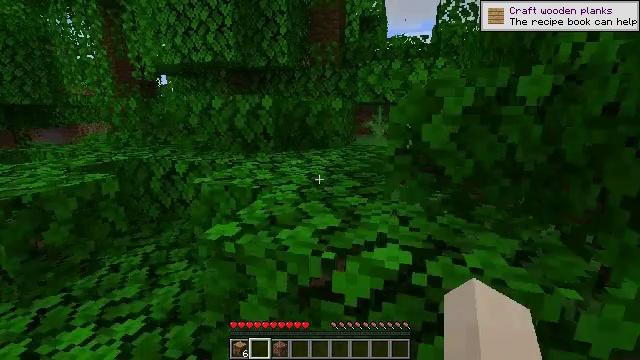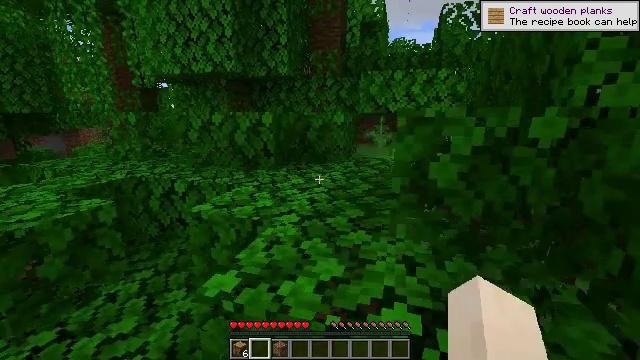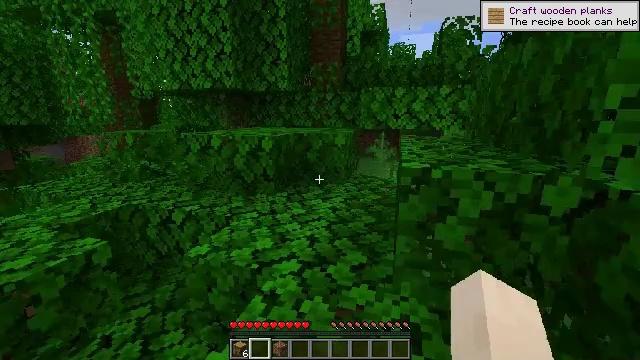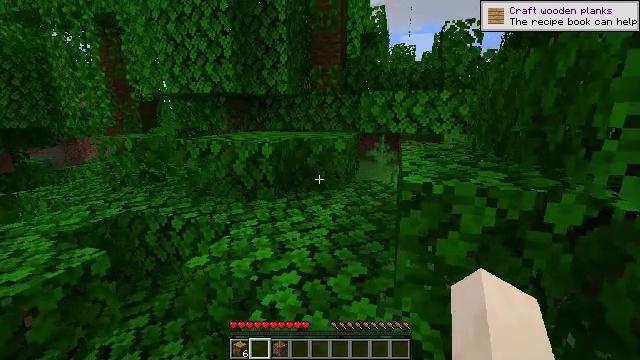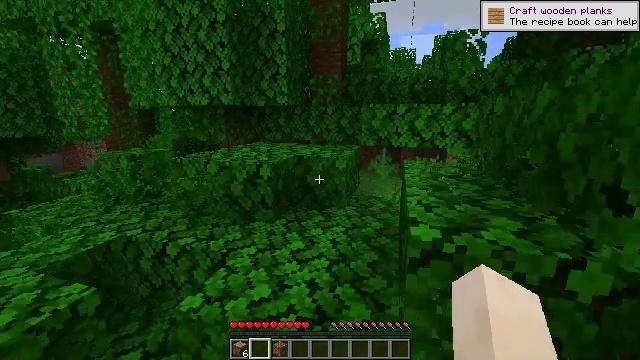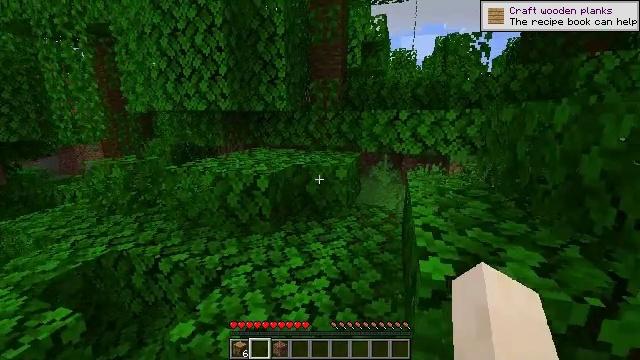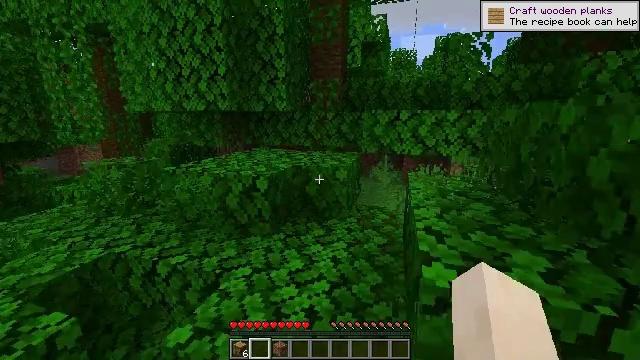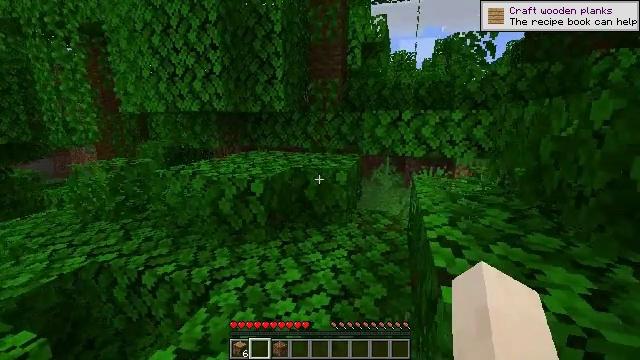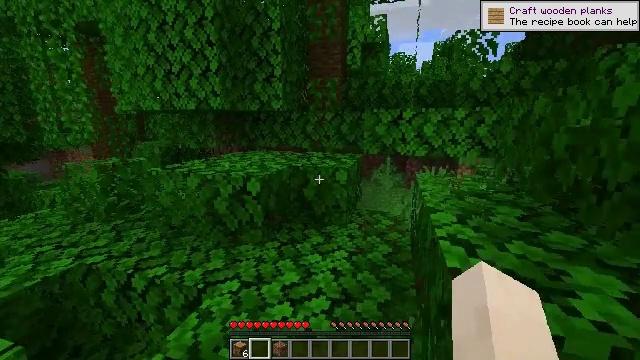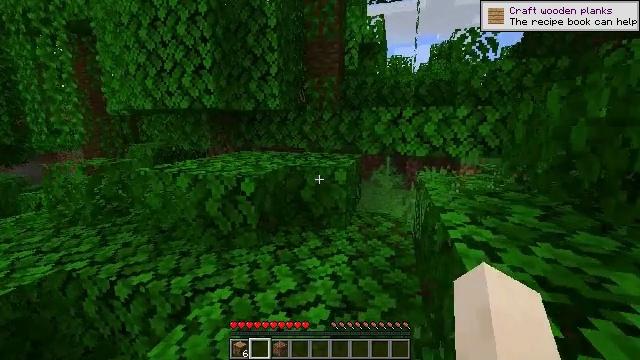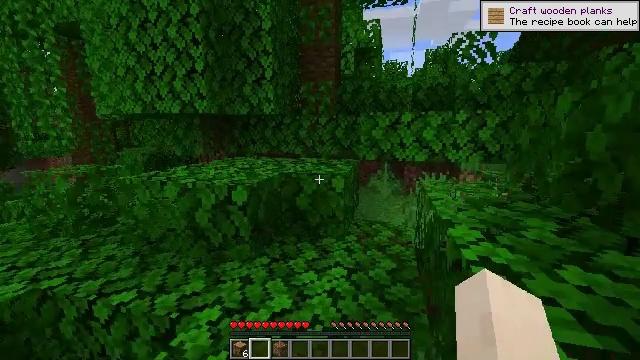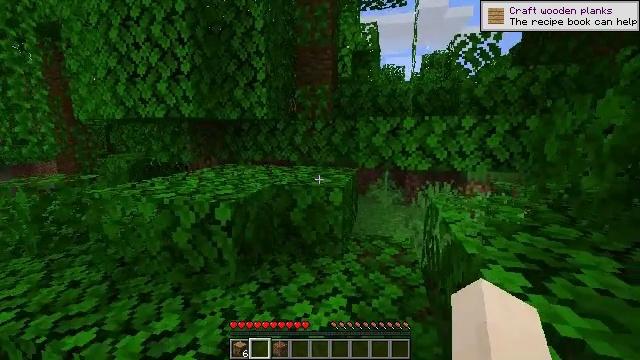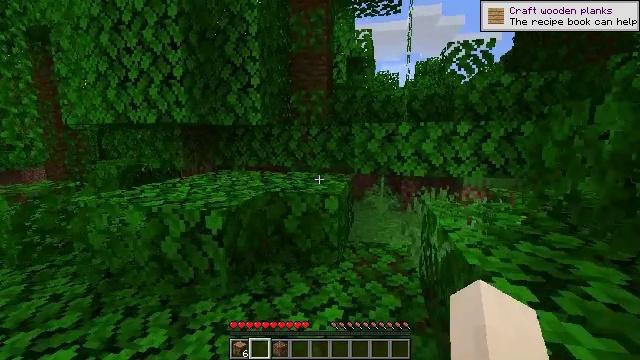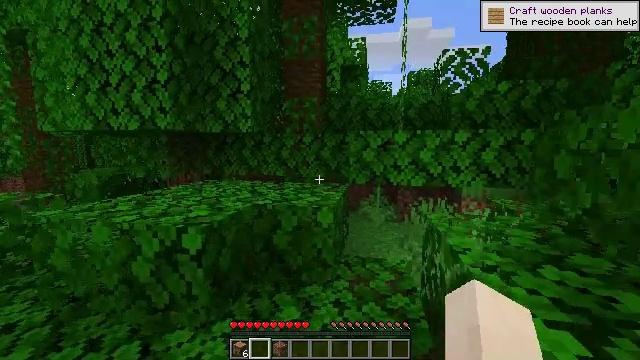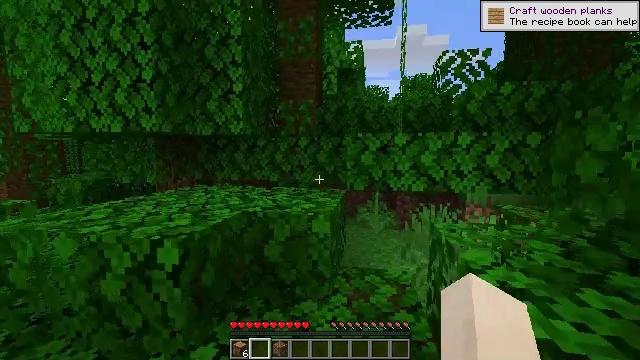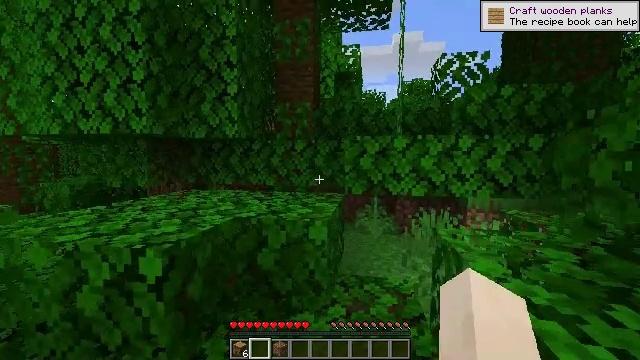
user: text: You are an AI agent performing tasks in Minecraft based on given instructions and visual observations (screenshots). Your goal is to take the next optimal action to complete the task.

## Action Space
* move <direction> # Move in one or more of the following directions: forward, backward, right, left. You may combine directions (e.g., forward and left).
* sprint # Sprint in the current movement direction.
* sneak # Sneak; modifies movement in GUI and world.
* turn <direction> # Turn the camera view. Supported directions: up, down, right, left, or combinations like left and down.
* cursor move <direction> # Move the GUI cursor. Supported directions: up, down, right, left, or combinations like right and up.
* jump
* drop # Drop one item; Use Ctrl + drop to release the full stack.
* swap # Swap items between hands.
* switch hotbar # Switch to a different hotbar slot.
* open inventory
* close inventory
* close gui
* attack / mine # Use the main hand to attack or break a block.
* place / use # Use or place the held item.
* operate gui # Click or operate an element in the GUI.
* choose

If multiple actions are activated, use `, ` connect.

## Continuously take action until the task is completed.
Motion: motion action
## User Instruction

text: Clear the jungle leaves to make way.
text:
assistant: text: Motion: move forward, jump
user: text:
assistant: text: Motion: move forward, jump
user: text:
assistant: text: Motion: move forward, jump
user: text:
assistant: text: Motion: move forward, jump
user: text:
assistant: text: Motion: move forward
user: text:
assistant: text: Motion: move forward
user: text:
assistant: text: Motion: move forward
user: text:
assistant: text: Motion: move forward
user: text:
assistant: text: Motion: move forward
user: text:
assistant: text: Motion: move forward, turn up
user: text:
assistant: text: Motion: move forward, turn up
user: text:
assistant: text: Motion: move forward, turn right and up
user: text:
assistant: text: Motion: move forward, turn right and up
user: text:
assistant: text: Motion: move forward
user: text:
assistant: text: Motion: move forward
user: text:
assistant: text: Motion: move forward
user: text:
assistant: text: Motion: move forward, turn right and up
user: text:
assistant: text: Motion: move forward, turn right
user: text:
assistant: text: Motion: move forward, turn right and down
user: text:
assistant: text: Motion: move forward, turn down
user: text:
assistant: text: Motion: move forward, turn left and down
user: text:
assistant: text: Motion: move forward, turn left and down
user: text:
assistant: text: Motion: move forward, turn left
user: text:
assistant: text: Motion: move forward, turn left
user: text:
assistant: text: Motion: move forward, jump
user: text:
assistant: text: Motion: move forward, jump
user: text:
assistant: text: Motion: move forward, turn right, jump
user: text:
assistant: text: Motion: move forward, turn right, jump
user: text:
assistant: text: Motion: move forward, turn right
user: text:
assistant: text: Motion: move forward, turn right and down